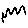
Label: zigzag